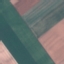
Land use / land cover: AnnualCrop